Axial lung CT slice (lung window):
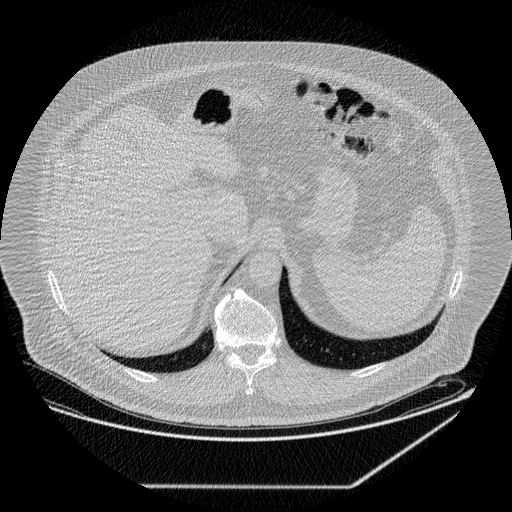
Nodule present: no